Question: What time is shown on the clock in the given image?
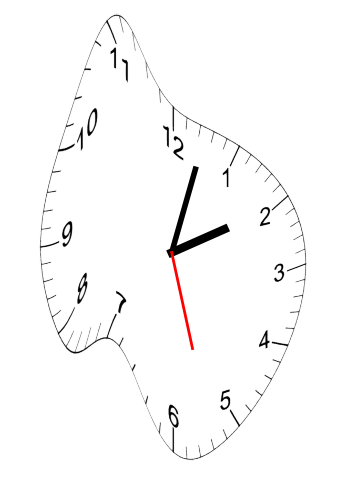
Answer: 02:02:27